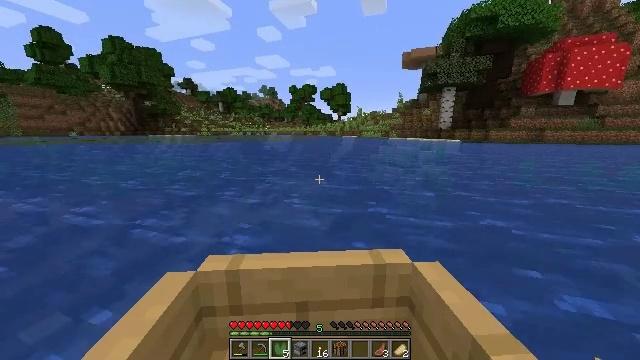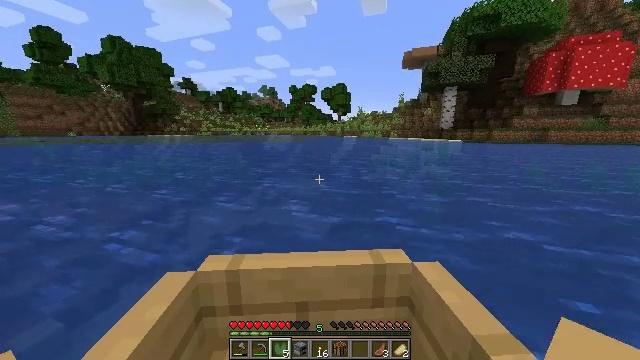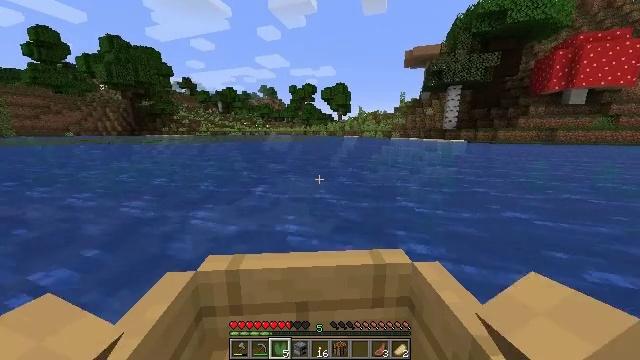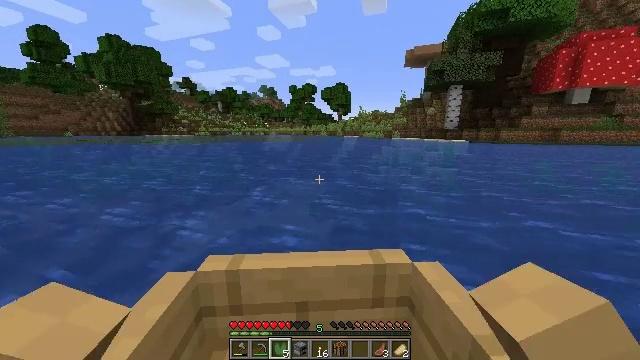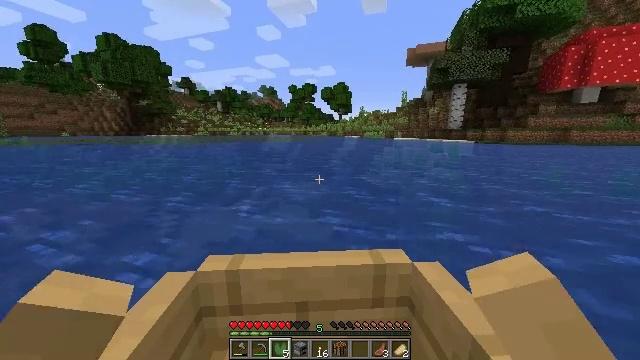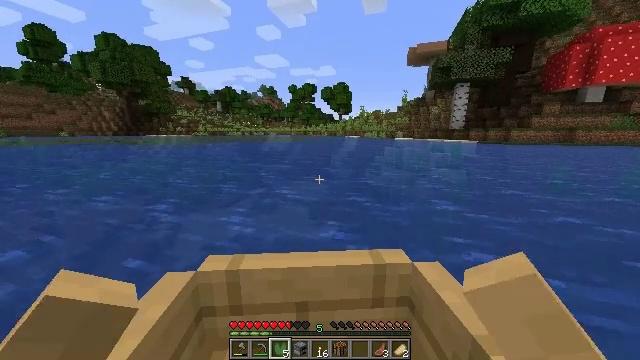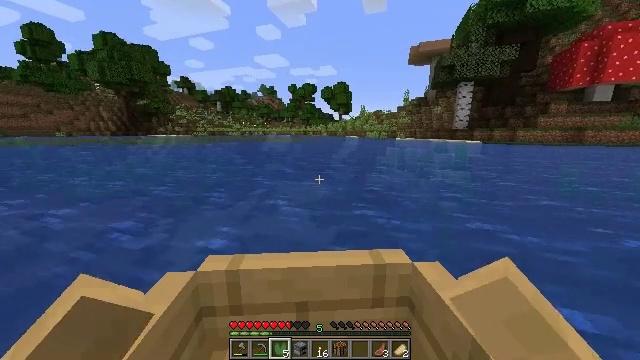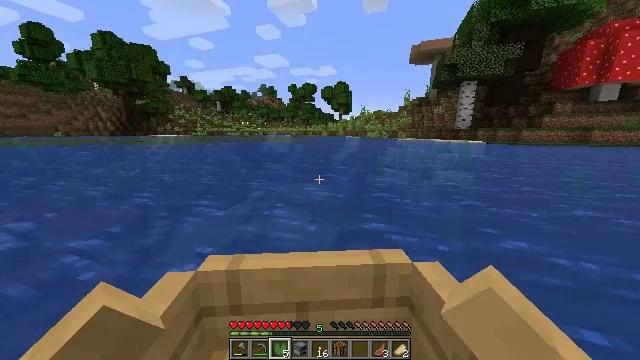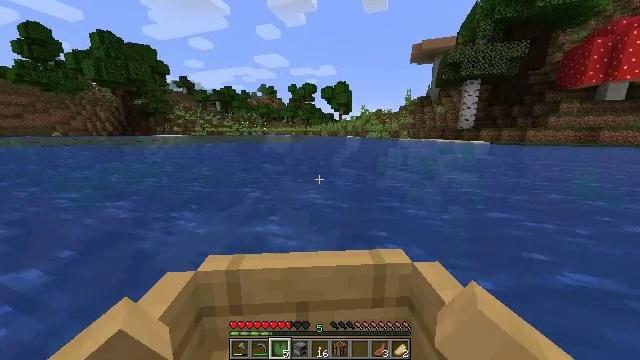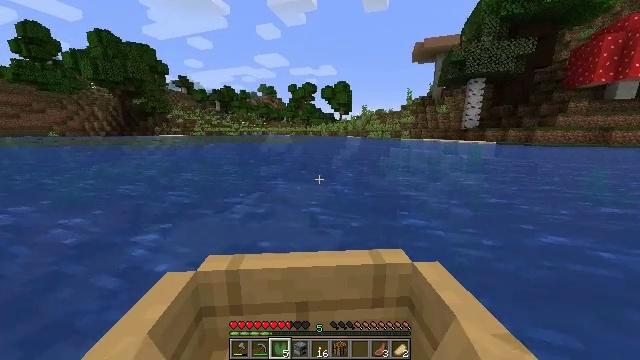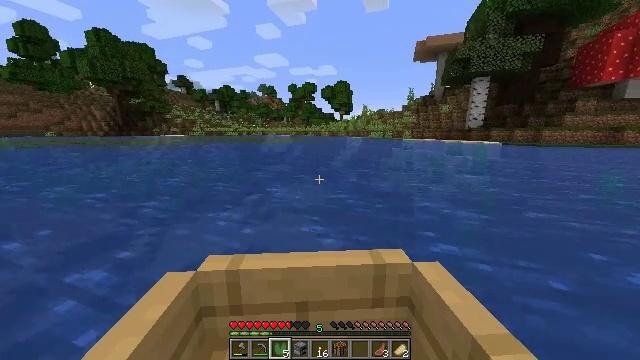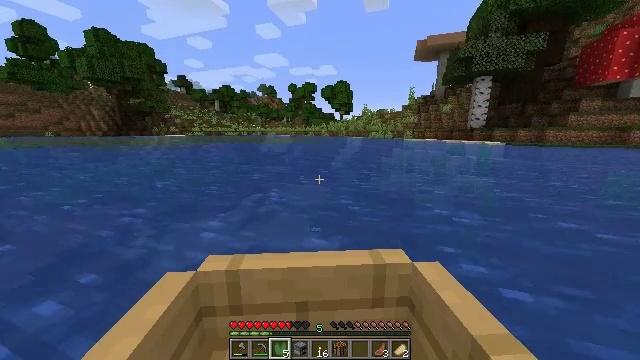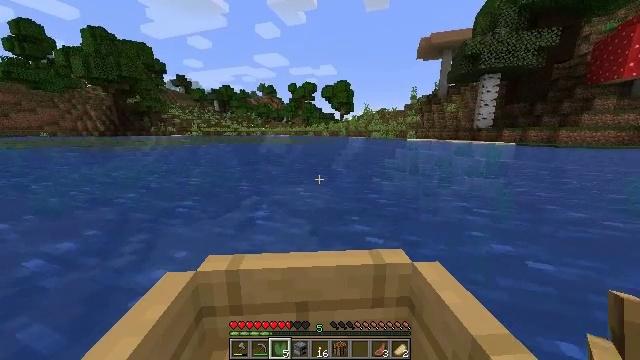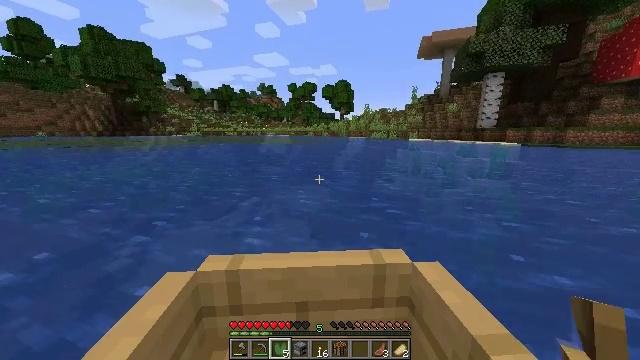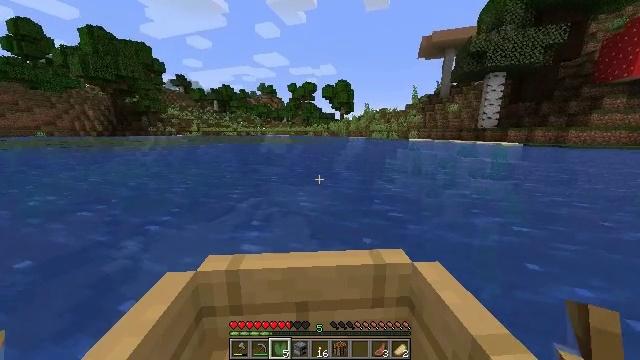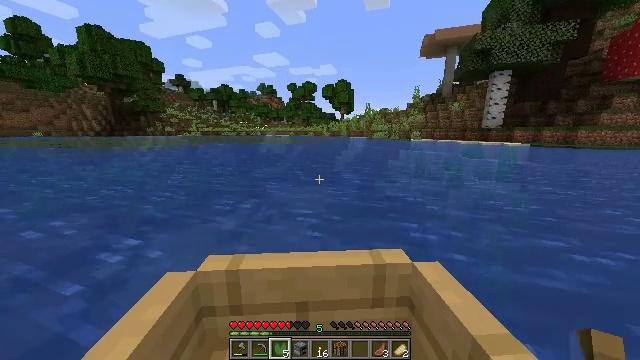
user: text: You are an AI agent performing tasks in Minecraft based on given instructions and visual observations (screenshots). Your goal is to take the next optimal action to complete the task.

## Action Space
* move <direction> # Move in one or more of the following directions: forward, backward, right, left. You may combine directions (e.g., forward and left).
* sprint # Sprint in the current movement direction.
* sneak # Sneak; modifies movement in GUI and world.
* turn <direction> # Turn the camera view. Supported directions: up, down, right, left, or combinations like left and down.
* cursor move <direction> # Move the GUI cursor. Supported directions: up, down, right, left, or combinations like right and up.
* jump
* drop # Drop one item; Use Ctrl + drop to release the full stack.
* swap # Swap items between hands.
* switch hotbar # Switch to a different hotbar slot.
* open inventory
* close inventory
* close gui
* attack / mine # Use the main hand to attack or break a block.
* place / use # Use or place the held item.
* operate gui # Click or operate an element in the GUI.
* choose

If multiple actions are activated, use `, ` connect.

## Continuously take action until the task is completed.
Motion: motion action
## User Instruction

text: Remove a lily pad from the inventory.
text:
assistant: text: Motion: move forward
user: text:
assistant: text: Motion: move forward
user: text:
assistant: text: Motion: move forward
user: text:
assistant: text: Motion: move forward
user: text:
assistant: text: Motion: move forward
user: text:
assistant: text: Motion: move forward
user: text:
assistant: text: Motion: move forward
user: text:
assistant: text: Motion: move forward
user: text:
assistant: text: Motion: move forward
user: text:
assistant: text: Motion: move forward
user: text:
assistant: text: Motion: move forward
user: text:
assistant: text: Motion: move forward
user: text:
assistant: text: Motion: move forward
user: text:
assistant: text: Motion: move forward
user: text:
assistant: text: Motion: move forward
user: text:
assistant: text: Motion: move forward
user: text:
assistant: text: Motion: move forward
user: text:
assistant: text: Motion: move forward
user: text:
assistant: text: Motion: move forward
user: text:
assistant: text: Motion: move forward
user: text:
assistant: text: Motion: move forward
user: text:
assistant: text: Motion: move forward
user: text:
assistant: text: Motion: move forward
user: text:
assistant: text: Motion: move forward
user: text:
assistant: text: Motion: move forward
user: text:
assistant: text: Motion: move forward
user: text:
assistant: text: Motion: move forward
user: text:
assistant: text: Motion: move forward
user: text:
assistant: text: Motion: move forward
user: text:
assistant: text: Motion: move forward